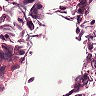
Metastatic tissue present: no